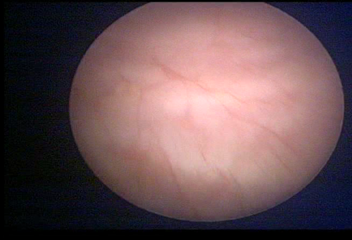
Modality: WLC
Class: Normal mucosa
Bladder cancer association: No